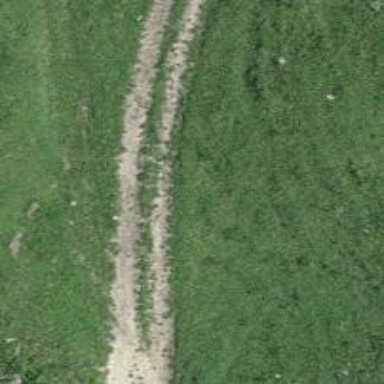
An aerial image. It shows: Track with very rough surface.